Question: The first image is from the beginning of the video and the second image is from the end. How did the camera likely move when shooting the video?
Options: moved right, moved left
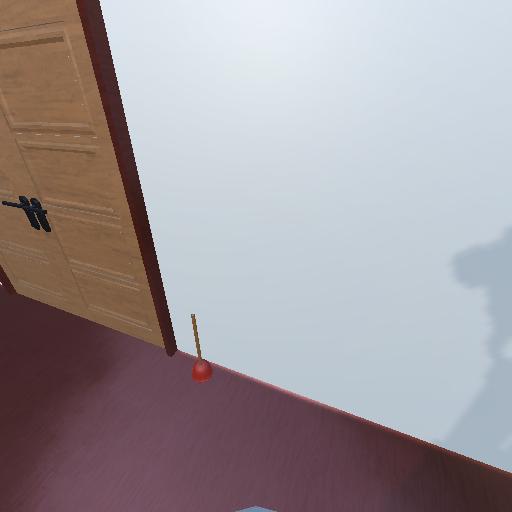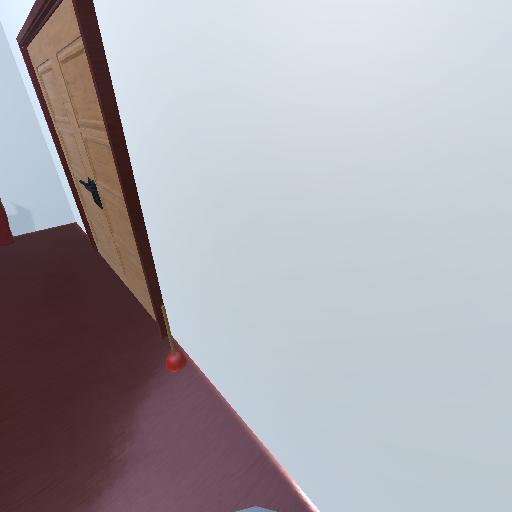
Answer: moved right